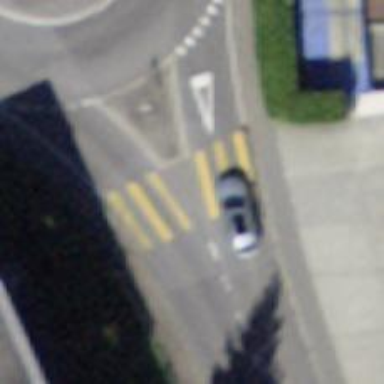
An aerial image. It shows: Zebra crossing on the road.